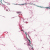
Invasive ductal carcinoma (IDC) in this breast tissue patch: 0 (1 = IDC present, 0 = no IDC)